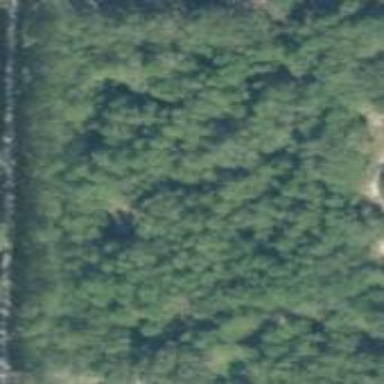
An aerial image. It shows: Mixed leaf woodland.